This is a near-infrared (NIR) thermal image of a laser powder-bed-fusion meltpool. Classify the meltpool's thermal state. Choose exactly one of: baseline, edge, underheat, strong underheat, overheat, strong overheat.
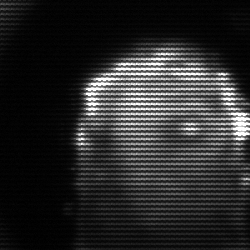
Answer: baseline